Question: I want to create something similar to collapsible divs to show or hide content to the user.
I don't want the content to be load in one ajax call because the data is huge.
Each time a user click on an option, an ajax call will load the data.
I started using append to create the divs. Since I don't know how much option there is on each one, I couldn't build the divs in advance.
I'm having with is when a user click on option B, options b1,b2,b3 are loading and the divs are created. But when the user decide to go back to option A and then back to option B, the divs are created again and now they are multiple.
Does anyone have an idea how to do this?

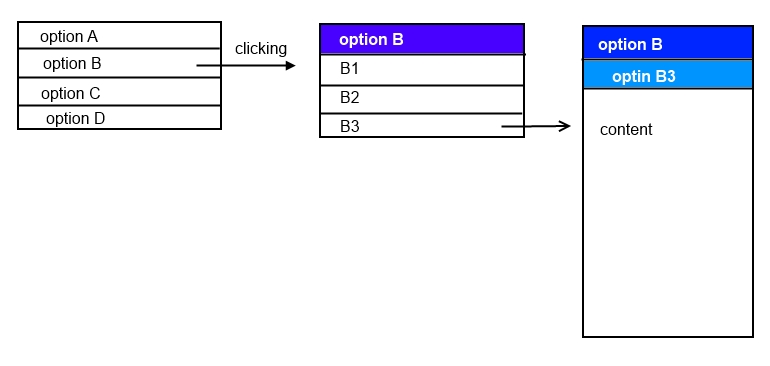
Answer: As I sayed in my comment you can do something like this:
<URL>
'''
<div id="option-a">option A</div>
<div id="option-b">option B</div>
<div id="option-c">option C</div>
<div id="option-d">option D</div>
$("#option-b").on("click", function(){
//if element doesn't exist
if( $('#submenu-b').length <= 0 ){
//add elemnent
$("#option-b").append("<span id='submenu-b'><div>B1</div><div>B2</div><div>B3</div></div>");
}
})
'''